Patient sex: M
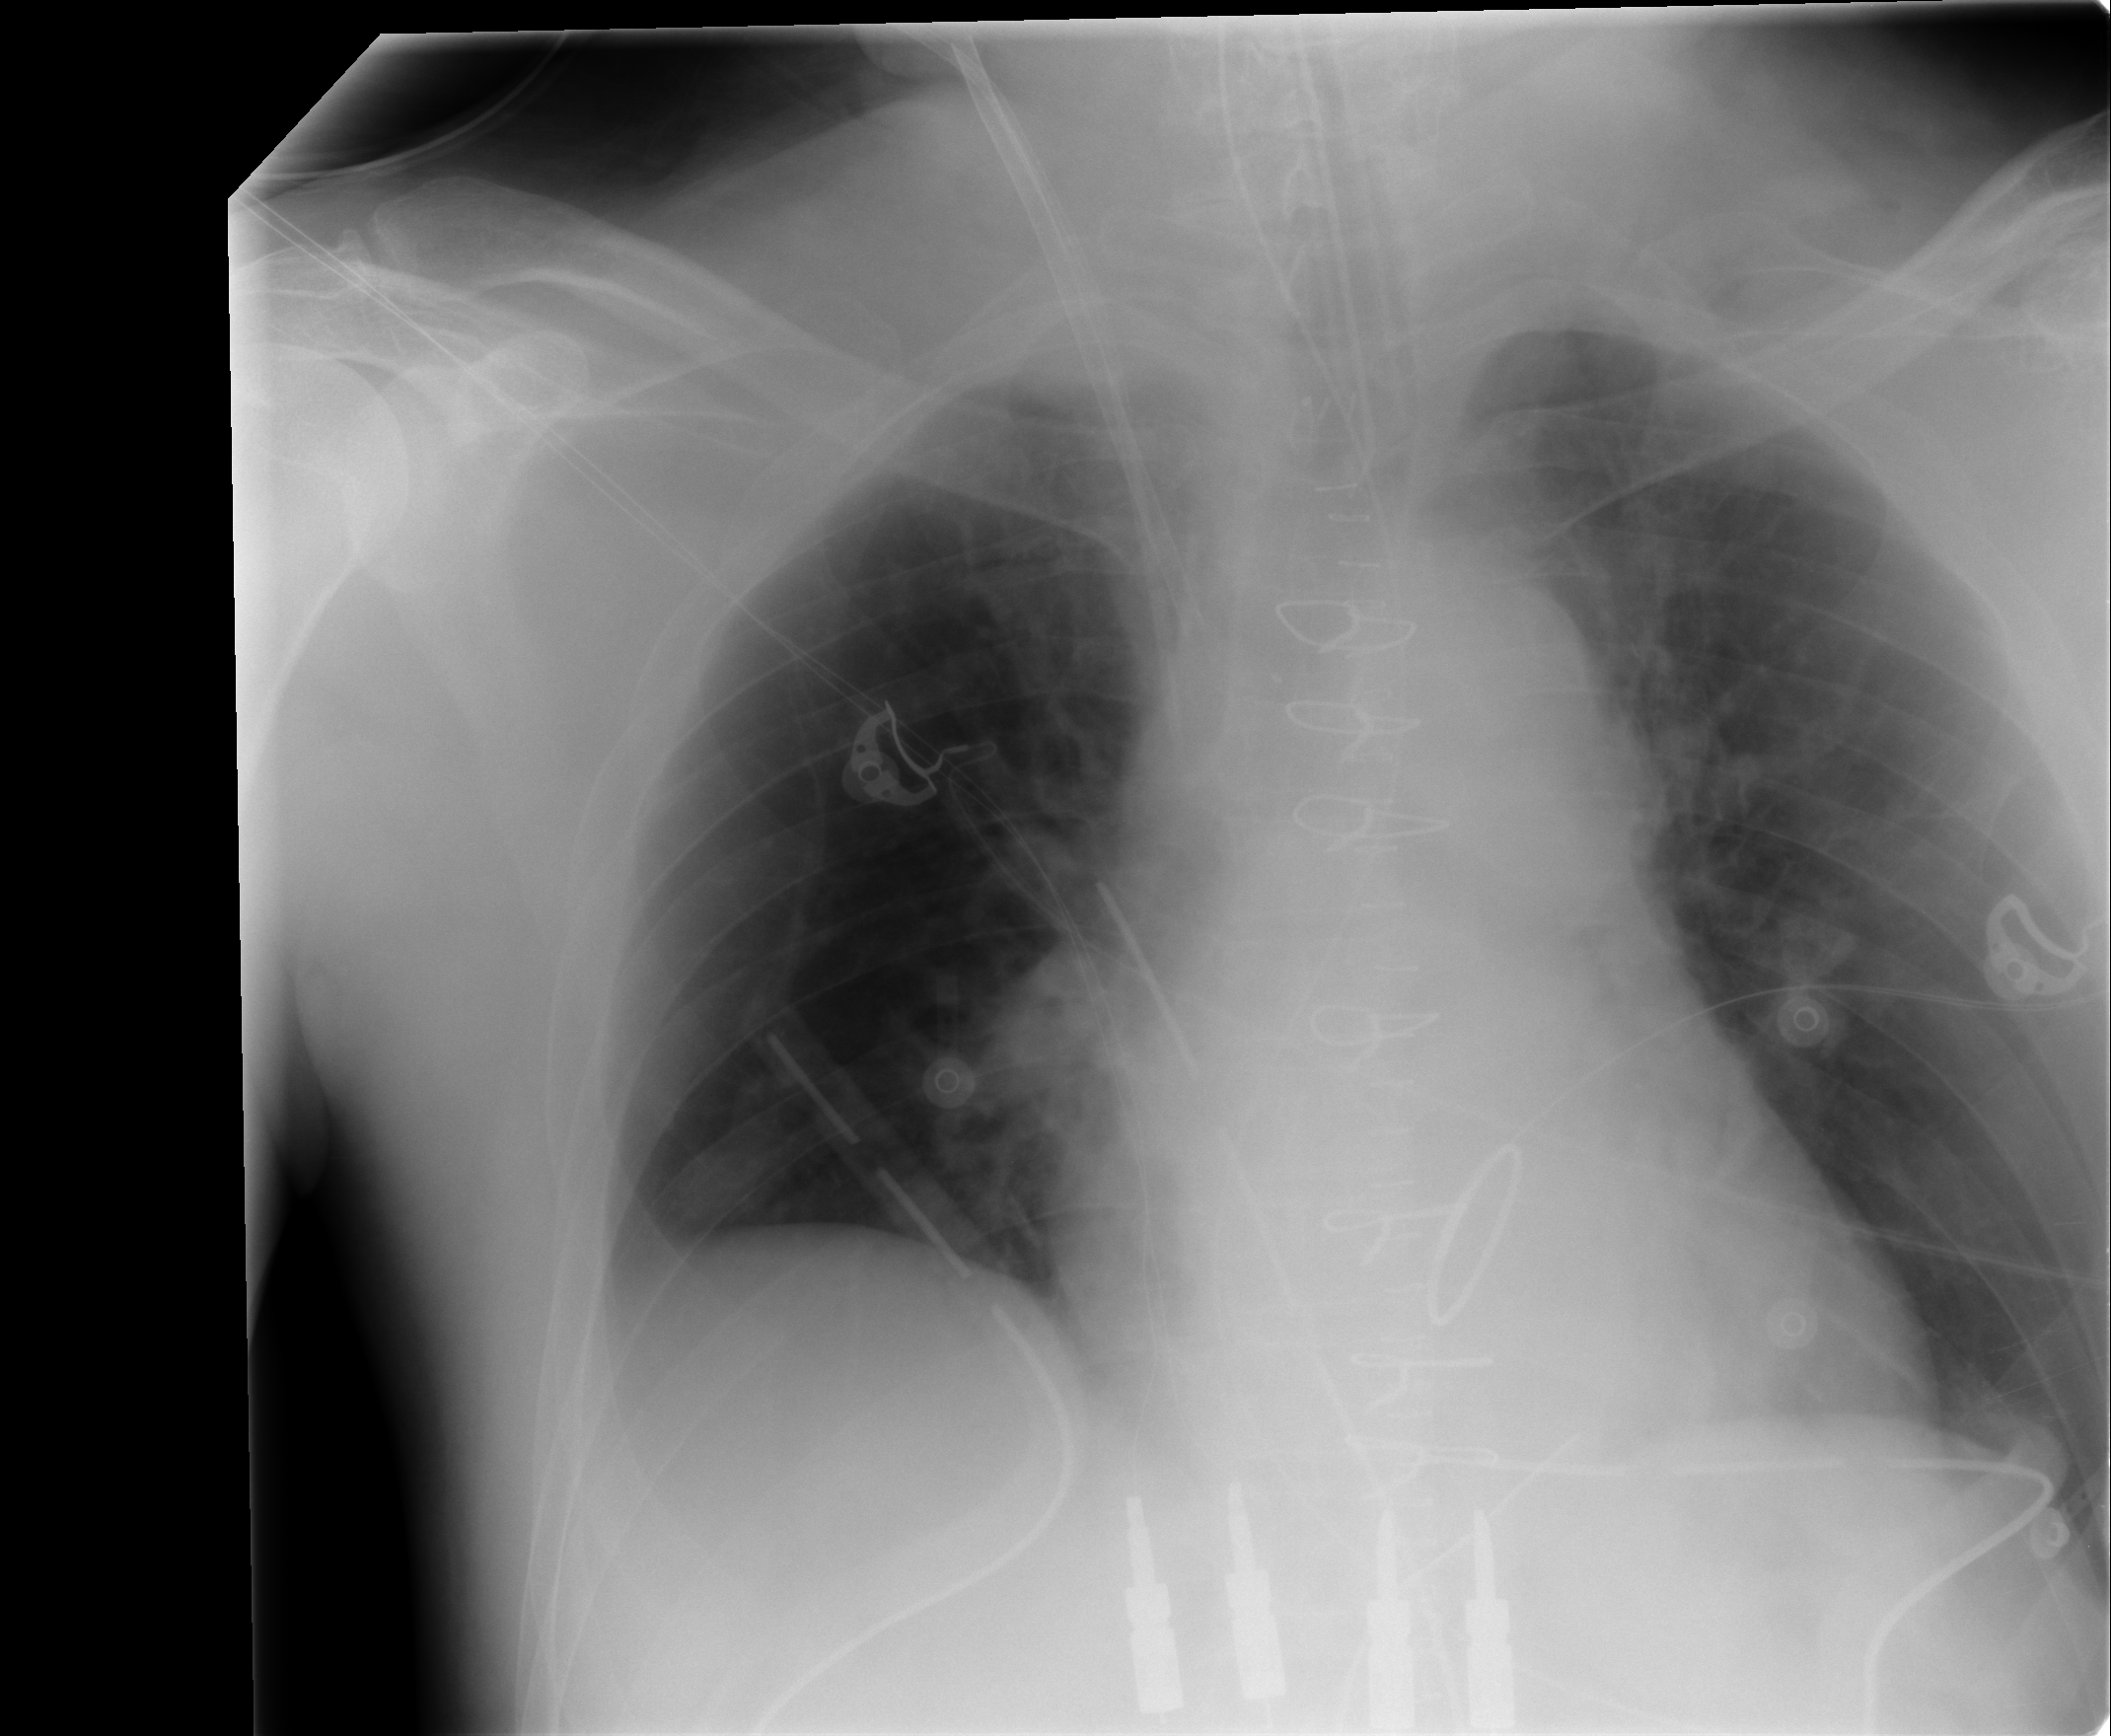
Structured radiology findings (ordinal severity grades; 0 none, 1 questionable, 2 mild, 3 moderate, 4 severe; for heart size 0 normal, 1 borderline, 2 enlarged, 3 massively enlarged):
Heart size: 0
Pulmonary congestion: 2
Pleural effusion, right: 2
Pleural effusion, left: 0
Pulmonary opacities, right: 0
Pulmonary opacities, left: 0
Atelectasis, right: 2
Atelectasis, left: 0